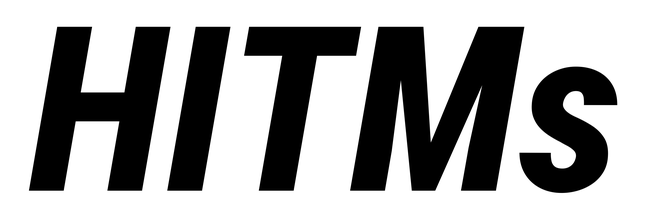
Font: Roboto-Italic_Condensed_ExtraBold_Italic